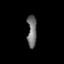
Tissue: lung
Cell type: Epithelial cells
Senescence score: 0.2318
Nuclear area (px): 297
Mean DAPI intensity: 112.141